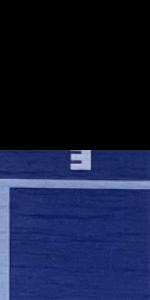
Label: Empty